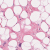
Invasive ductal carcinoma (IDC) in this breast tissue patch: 0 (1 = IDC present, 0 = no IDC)